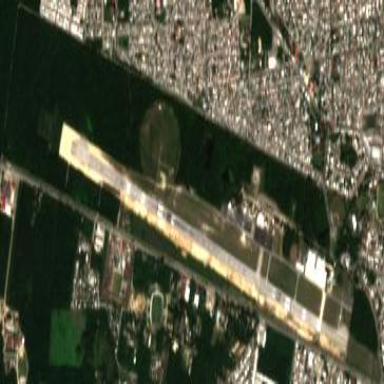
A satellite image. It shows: Public aerodrome or airport.